Question: Detect the diagonal length of the red line, where the side length of each grid square is 0.5. The result should be rounded to one decimal place.
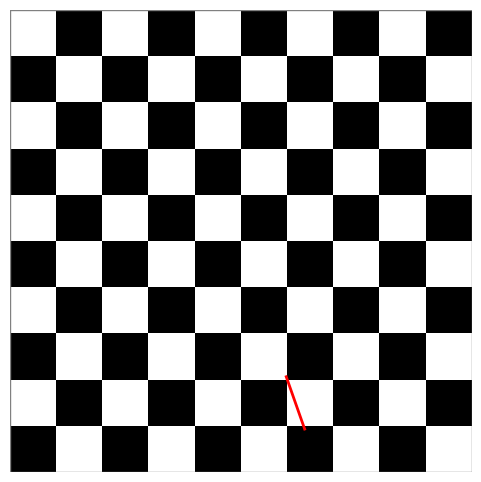
Answer: 0.6